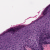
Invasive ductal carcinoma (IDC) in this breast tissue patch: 0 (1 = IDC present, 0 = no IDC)